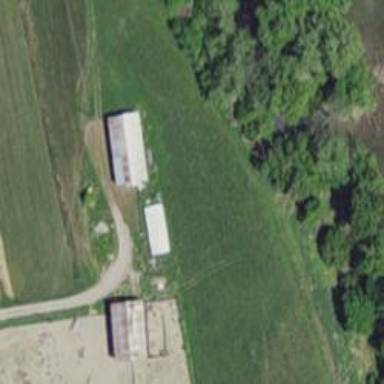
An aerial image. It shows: Farmyard area.